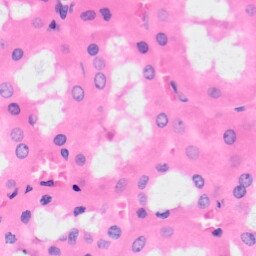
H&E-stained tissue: Kidney